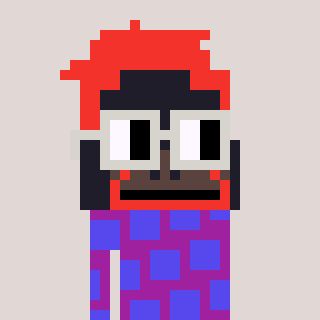
a pixel art character with square light gray glasses, a orangutan-shaped head and a magenta-colored body on a warm background